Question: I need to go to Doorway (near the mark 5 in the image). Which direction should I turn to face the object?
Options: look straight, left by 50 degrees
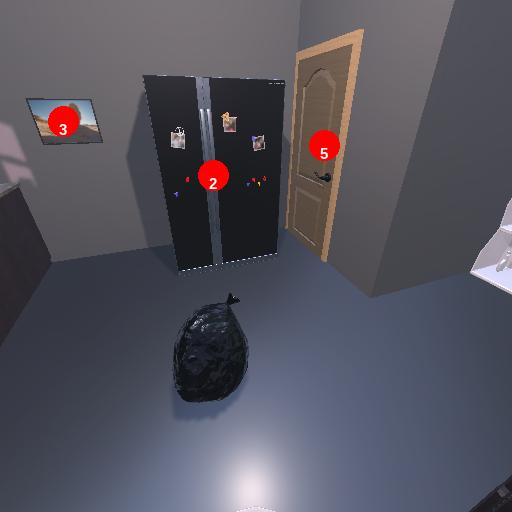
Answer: look straight